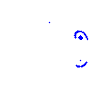
Particle: proton